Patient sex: M
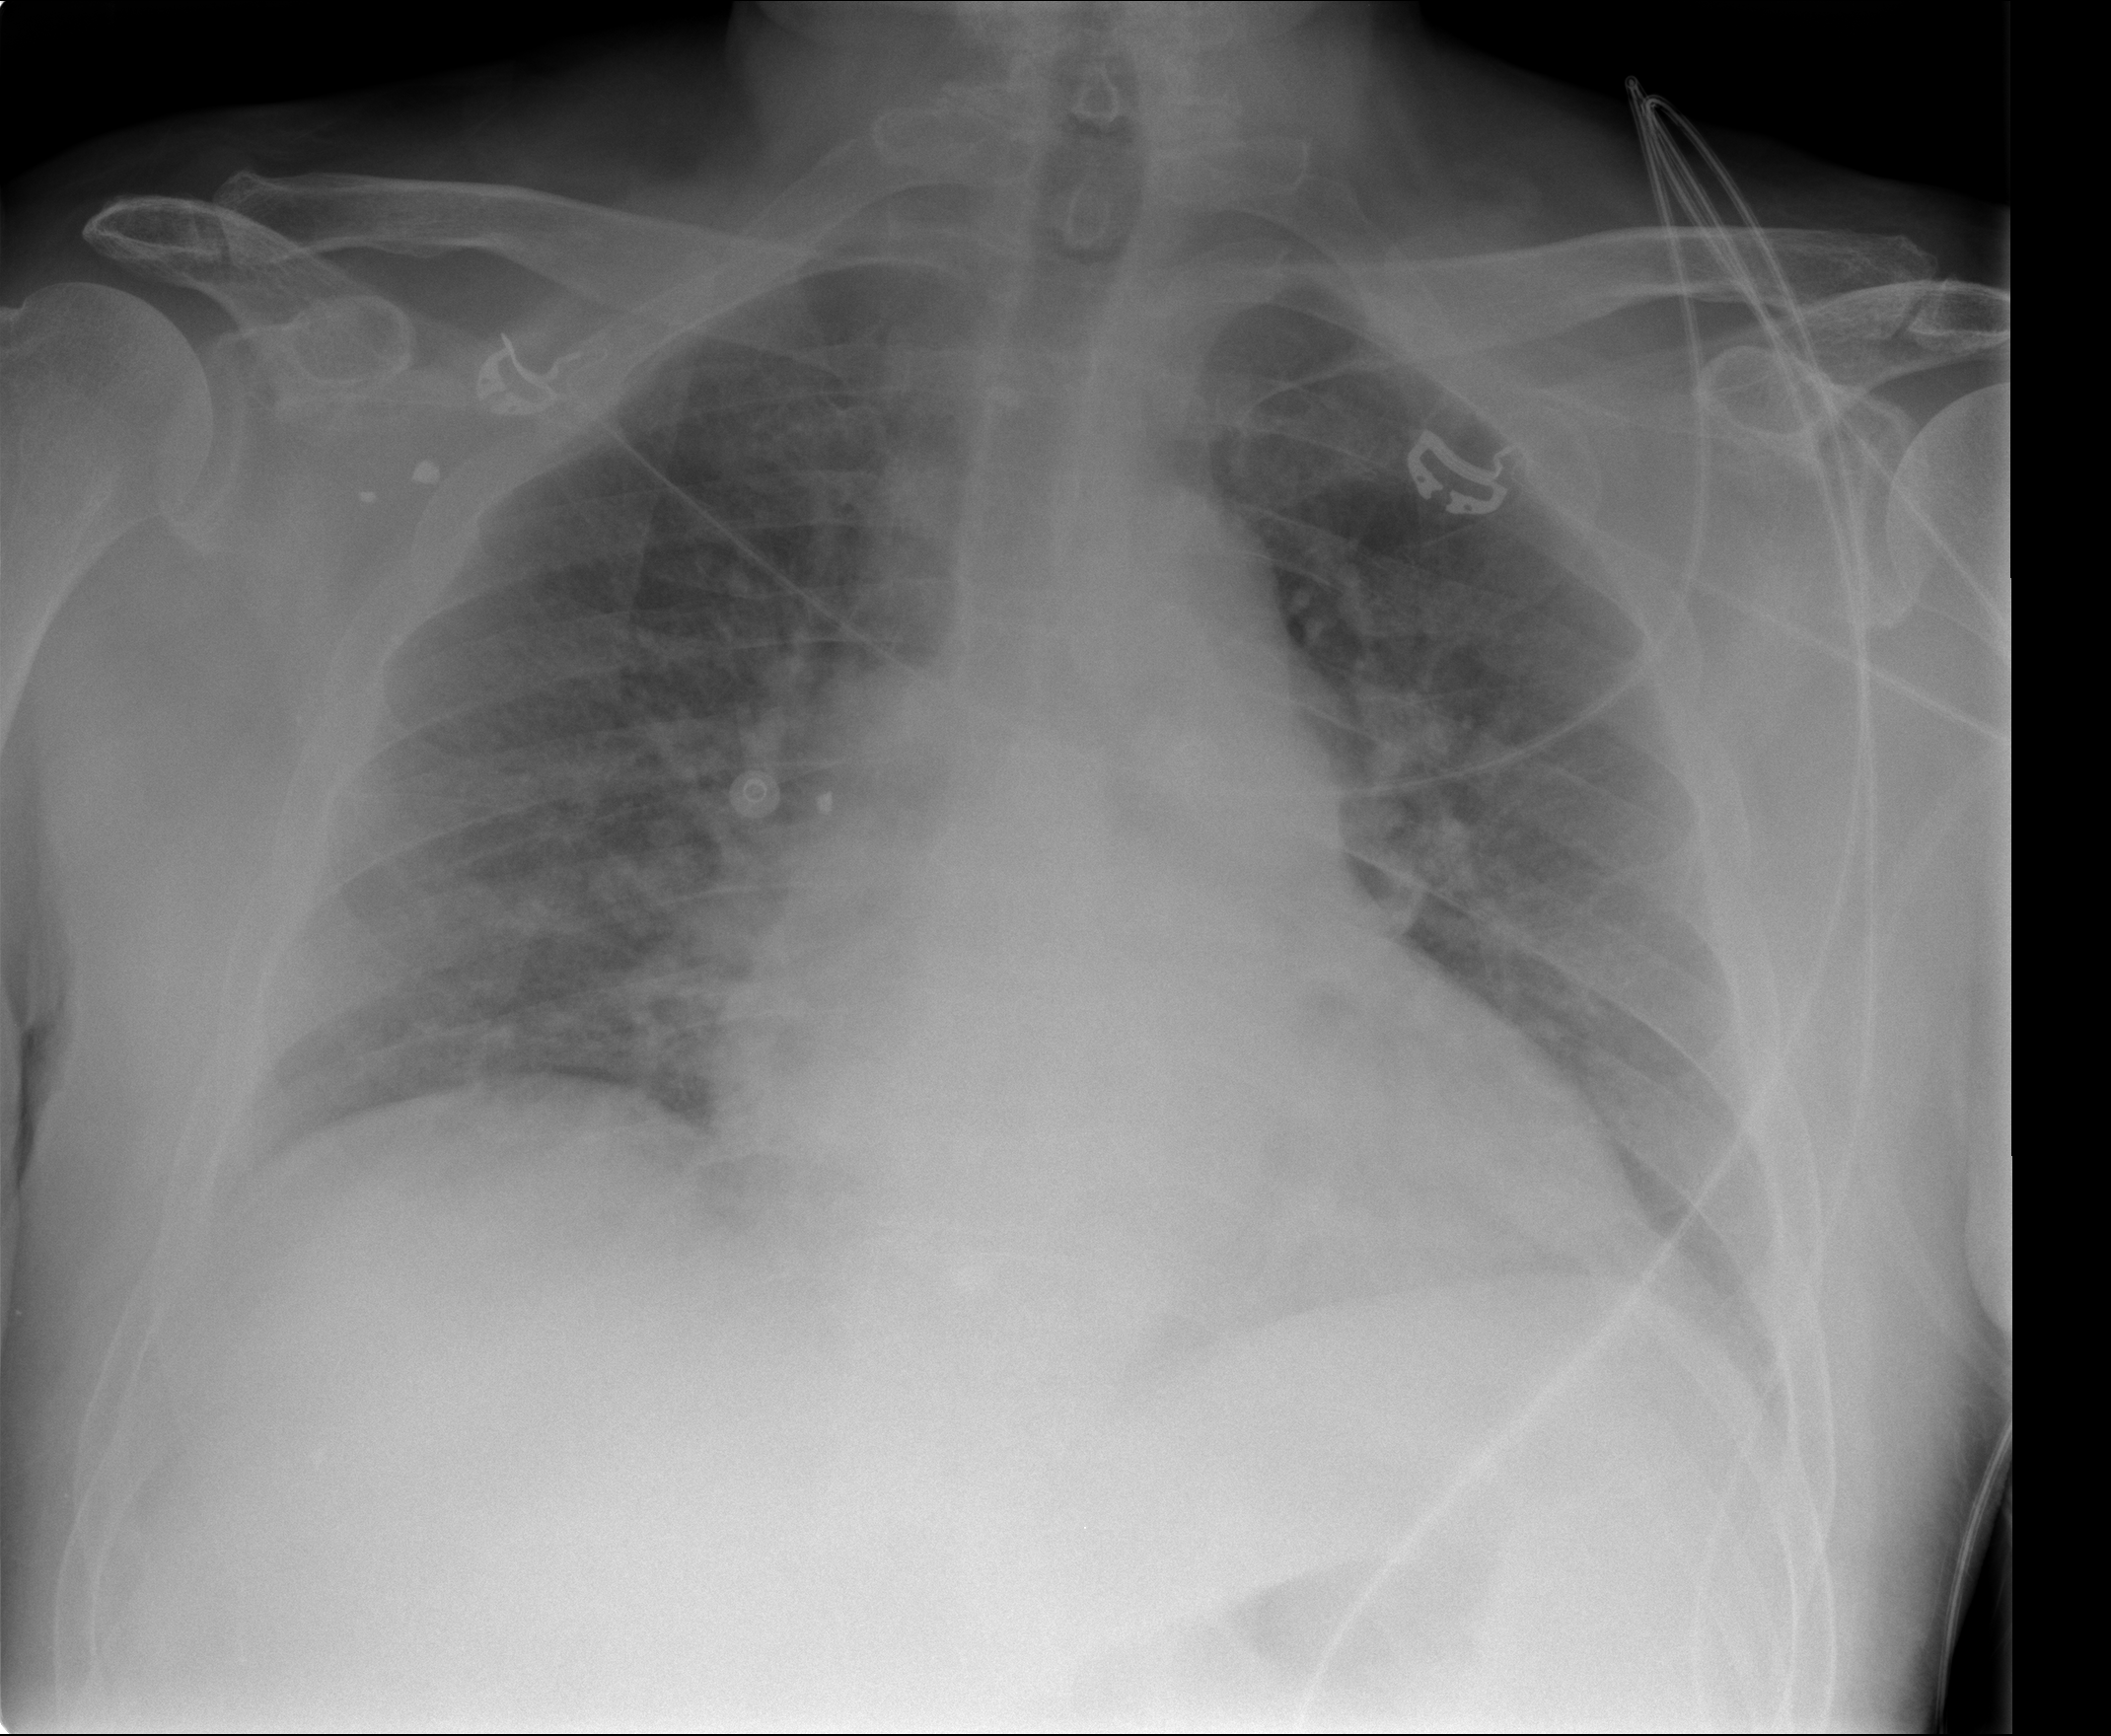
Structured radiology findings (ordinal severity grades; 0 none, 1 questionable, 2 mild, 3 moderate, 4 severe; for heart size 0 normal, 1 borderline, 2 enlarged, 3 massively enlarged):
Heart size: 2
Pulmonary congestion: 2
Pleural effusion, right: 2
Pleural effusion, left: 2
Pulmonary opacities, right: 2
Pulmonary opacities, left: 2
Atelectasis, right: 0
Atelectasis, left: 0